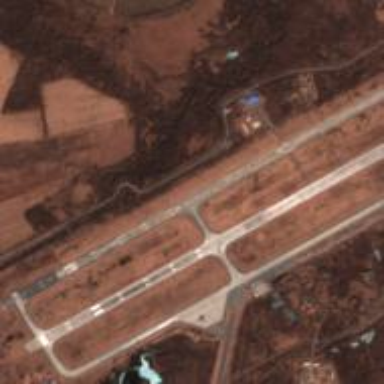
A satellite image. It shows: View of runway in airport.